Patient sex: M
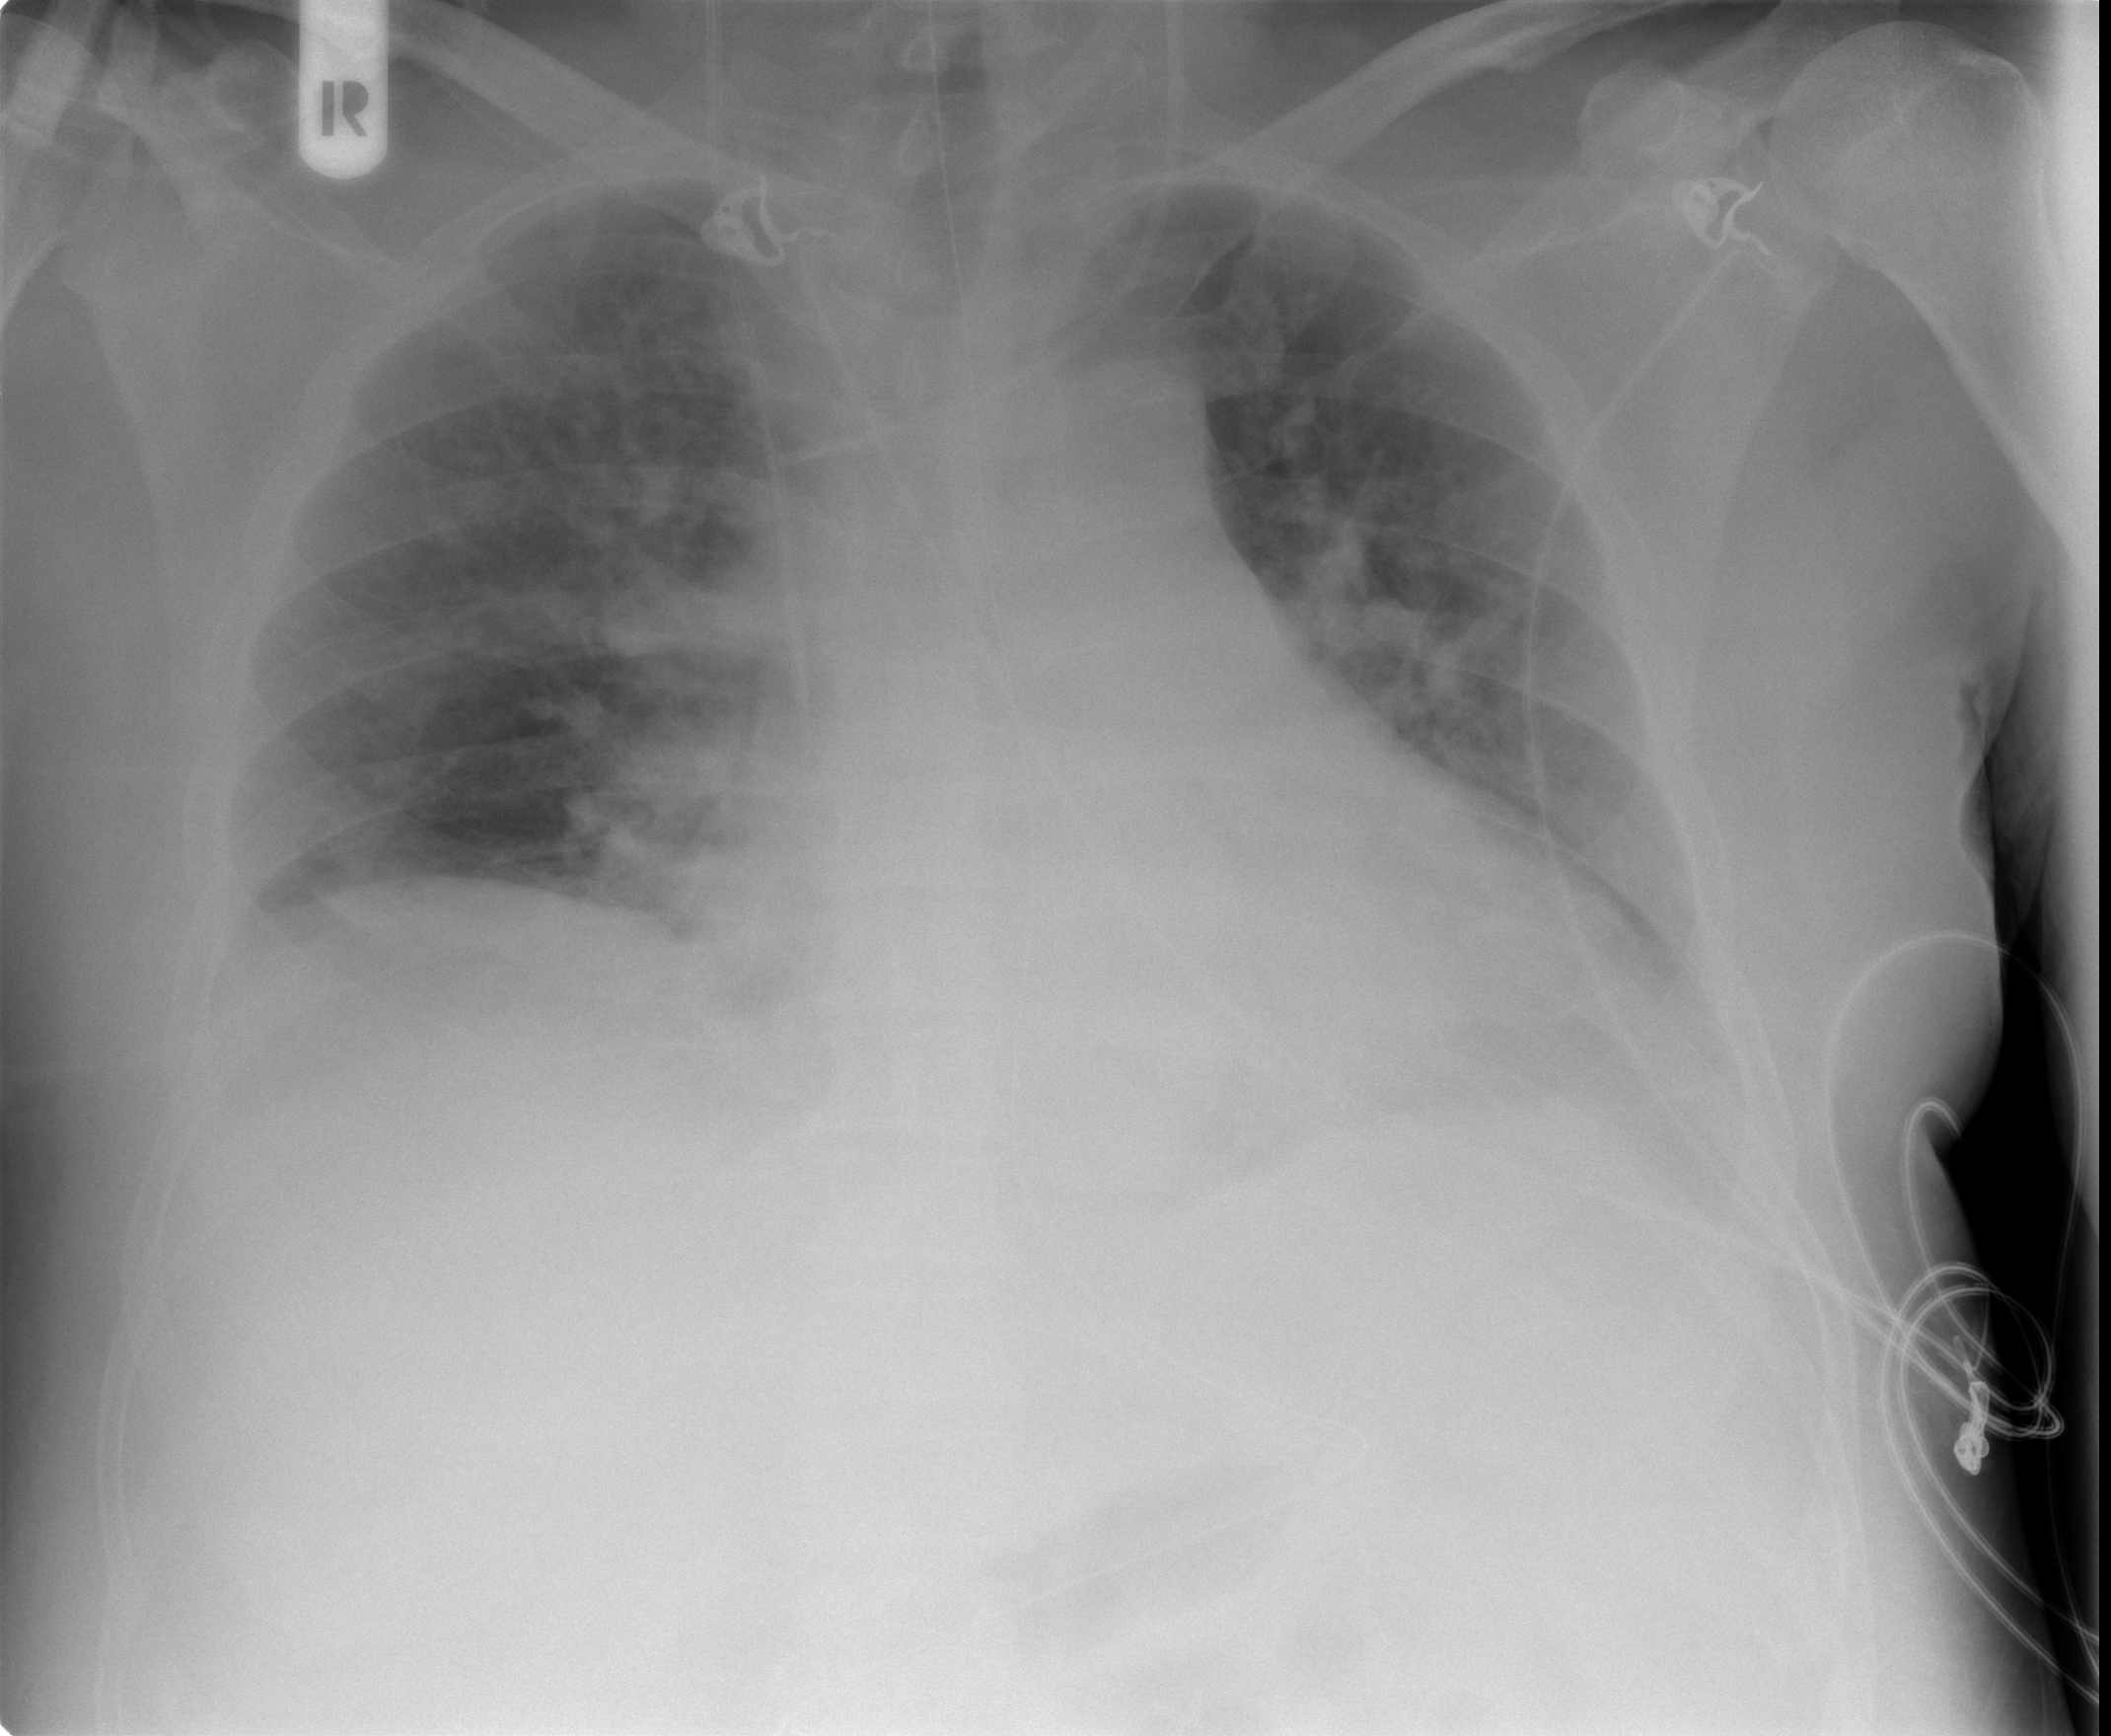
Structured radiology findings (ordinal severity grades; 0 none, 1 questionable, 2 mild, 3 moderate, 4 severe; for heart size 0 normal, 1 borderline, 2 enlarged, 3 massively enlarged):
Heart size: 2
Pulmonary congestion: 2
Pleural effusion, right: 1
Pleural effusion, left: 1
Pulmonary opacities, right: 0
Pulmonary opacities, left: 1
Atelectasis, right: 2
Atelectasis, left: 2